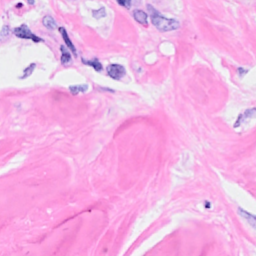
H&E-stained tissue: Breast